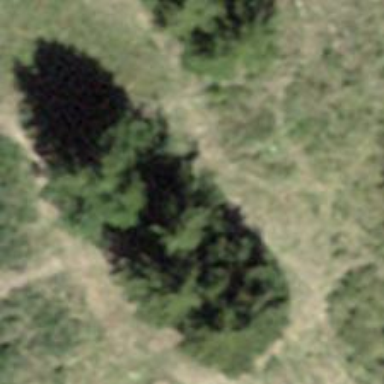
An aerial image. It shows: Beautiful tree in nature.